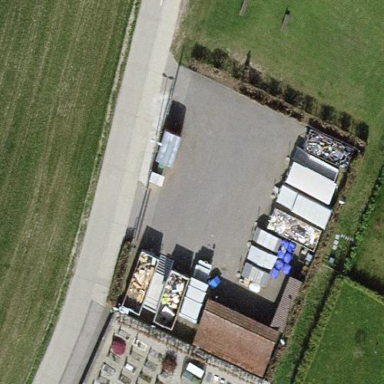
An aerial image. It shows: Recycling center.